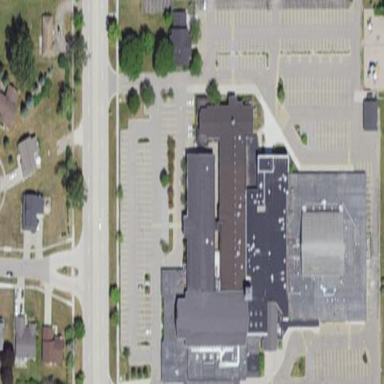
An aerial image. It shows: School building or complex.